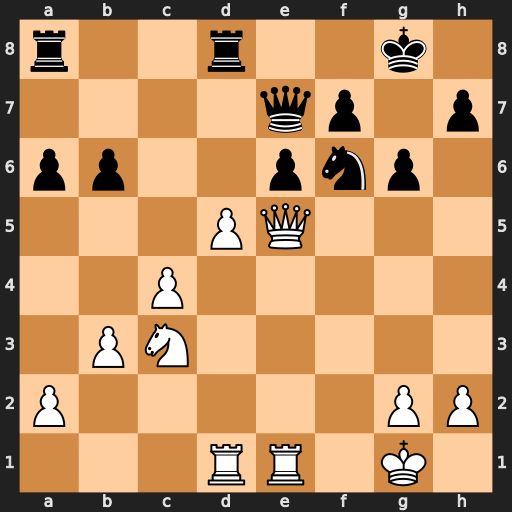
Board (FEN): r2r2k1/4qp1p/pp2pnp1/3PQ3/2P5/1PN5/P5PP/3RR1K1
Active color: w
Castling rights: -
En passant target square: -
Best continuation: d6 Qf8 Qxf6